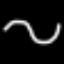
Label: squiggle